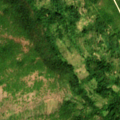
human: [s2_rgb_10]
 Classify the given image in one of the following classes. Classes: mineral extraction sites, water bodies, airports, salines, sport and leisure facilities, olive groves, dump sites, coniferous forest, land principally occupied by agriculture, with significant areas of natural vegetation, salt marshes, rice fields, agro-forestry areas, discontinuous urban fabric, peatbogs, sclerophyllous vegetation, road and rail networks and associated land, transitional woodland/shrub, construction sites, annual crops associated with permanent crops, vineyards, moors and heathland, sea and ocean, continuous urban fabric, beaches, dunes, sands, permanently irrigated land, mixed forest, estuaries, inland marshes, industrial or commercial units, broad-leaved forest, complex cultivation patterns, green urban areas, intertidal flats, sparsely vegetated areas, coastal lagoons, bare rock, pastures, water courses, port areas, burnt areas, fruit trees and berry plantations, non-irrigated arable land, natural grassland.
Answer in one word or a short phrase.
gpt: broad-leaved forest, transitional woodland/shrub